Interaction volume radius: 5 \u00c5
Interaction volume height: 15 \u00c5
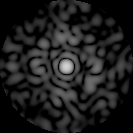
Disorder parameter: 0.8085